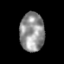
Tissue: lung
Cell type: Epithelial cells
Senescence score: 0.2229
Nuclear area (px): 934
Mean DAPI intensity: 146.522